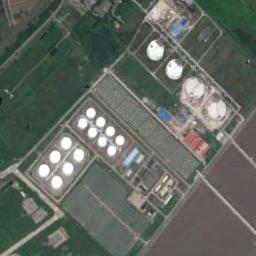
Label: storage tanks